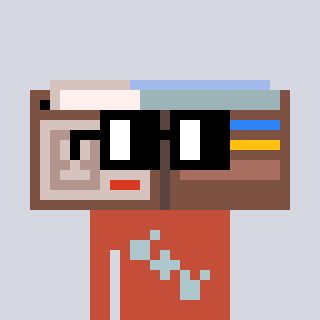
a pixel art character with square black glasses, a wallet-shaped head and a rust-colored body on a cool background